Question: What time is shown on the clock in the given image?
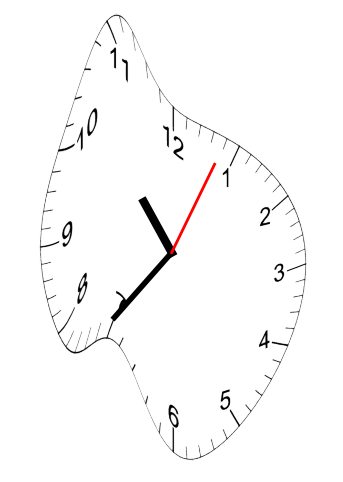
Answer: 10:36:04